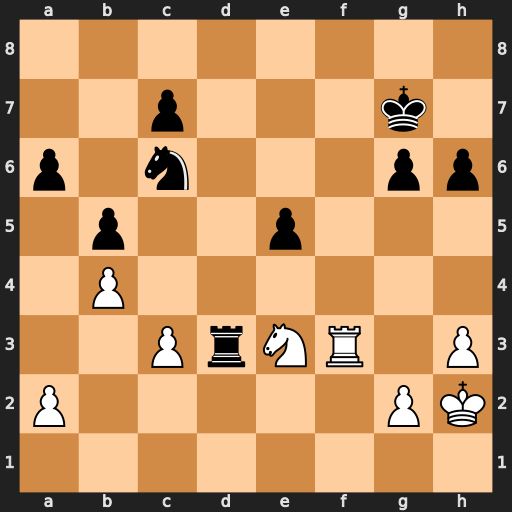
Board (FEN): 8/2p3k1/p1n3pp/1p2p3/1P6/2PrNR1P/P5PK/8
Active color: w
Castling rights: -
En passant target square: -
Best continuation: Nf5+ gxf5 Rxd3